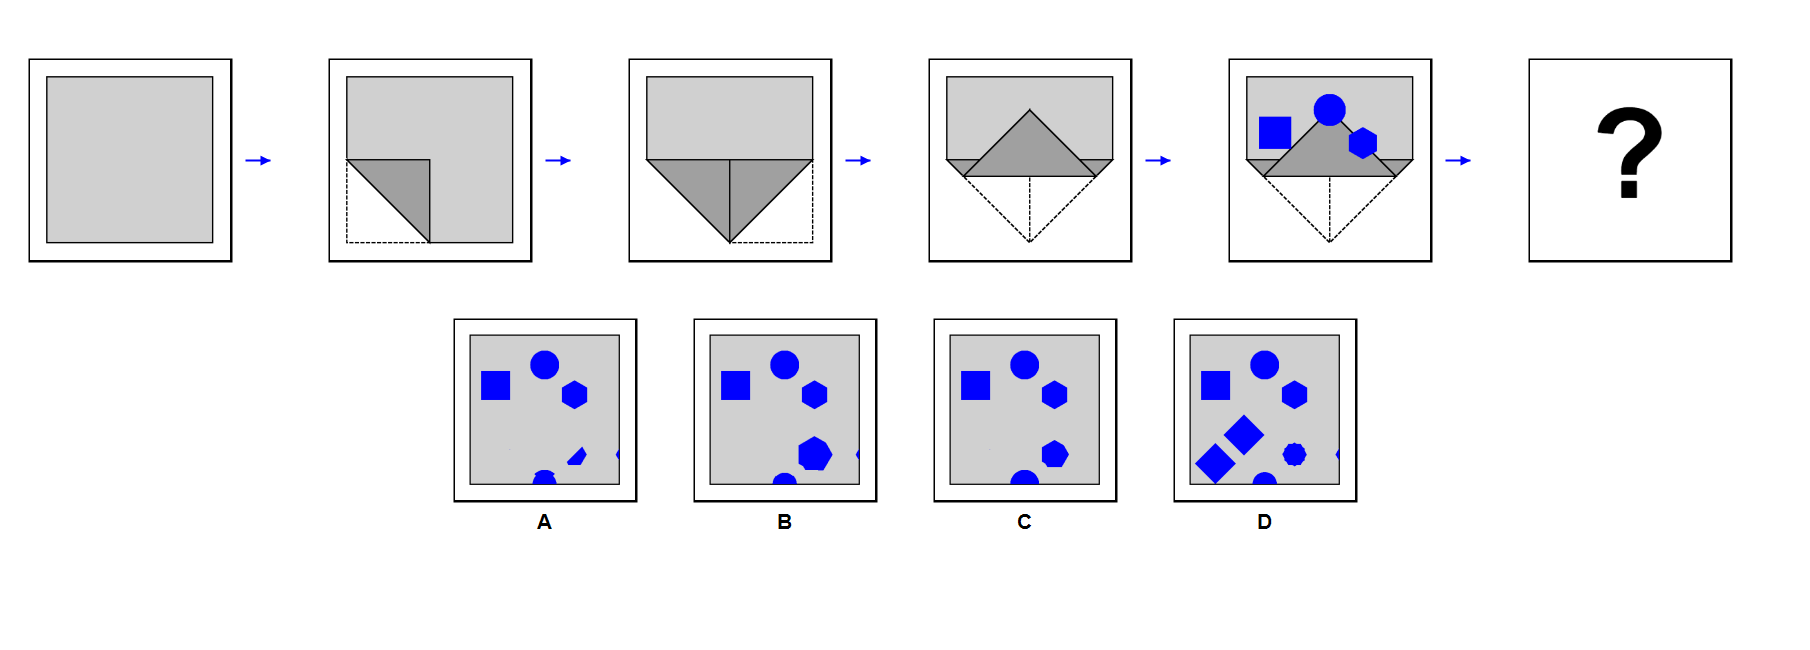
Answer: C